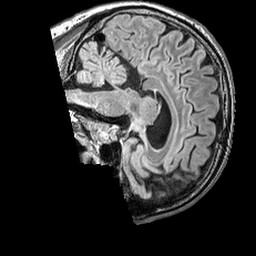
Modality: FLAIR
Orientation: sagittal
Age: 45
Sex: male
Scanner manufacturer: siemens
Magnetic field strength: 3 T
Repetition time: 5 s
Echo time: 0.387 s